Question: I have a jsp that I'm working on and I need to find out which item in a list is selected.
here is a screen shot of the jsp:

here is the code:
'''
<% Venue v = (Venue)session.getAttribute("currentVenue"); %>
<% List<Conceptual_Package> cpList = Conceptual_PackageDAO.getInstance().getByVenue(v.getId()); %>
What Packages do you want to see?
<form method="post" action="ttp.actions.Sale3PackAction.action">
<select name="packid" id="packid">
<% for (Conceptual_Package cp: cpList) { %>
<option value="<%=cp.getId()%>"><%=cp.getName1()%></option>
<% } %>
</select>
<input type="button" value=" next " onclick="getSeats();"/>
</form>
<!--new-->
Available Seats:
<select name="aSeats" size="10" id="aSeats">
</select>
<input type="button" value=" add " onclick="addToCart();"/>
Selected Seats:
<form method="post" action="ttp.actions.sale4Action.action">
<select name="Seat2" size="10" id="seat2">
</select>
</form>
<jsp:include page="/footer.jsp"/>
'''
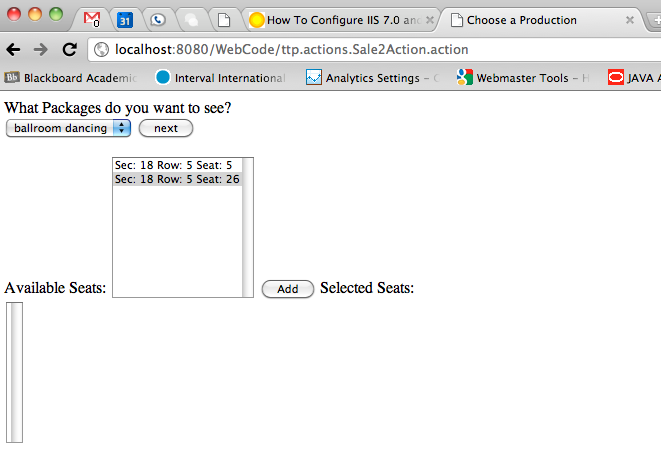
Answer: You can get the selected '<option>' DOM object by talking to the '<select>' object:
'''
var select = document.getElementById('packId');
var selectedOption = select.options[select.selectedIndex];
alert("Selected option: " + selectedOption.value);
'''